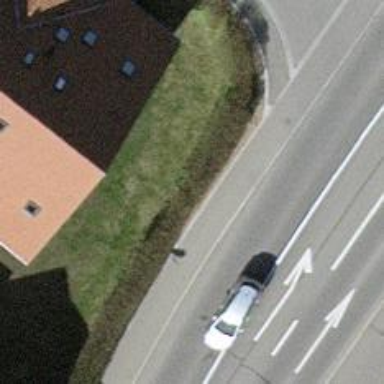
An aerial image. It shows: Hedge acting as barrier.